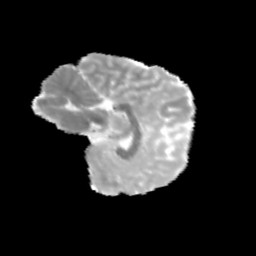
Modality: MD
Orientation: sagittal
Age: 10
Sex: female
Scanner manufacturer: siemens
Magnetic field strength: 3 T
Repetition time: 3.8 s
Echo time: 0.07 s